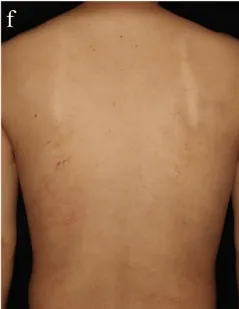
Clinical presentation. Back. Improved.
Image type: medical_photograph (skin_photograph)